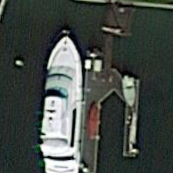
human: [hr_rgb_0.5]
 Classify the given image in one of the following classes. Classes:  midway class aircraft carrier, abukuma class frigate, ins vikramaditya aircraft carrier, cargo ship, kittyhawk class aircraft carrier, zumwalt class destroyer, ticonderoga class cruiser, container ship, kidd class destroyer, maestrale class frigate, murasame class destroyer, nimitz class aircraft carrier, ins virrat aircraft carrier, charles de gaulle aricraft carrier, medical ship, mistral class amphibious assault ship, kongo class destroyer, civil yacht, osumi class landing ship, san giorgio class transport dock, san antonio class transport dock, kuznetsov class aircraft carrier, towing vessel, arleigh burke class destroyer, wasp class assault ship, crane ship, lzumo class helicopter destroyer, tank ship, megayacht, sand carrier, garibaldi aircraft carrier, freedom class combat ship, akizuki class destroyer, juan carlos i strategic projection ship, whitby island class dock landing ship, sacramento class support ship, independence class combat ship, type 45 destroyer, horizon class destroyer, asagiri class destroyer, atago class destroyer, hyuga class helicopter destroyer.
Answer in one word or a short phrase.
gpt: Civil yacht